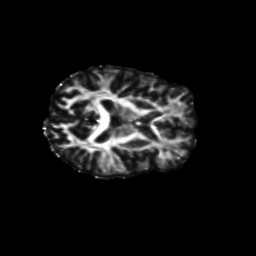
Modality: FA
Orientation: axial
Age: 50
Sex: male
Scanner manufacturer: siemens
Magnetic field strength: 3 T
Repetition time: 8.6 s
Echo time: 0.095 s